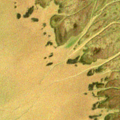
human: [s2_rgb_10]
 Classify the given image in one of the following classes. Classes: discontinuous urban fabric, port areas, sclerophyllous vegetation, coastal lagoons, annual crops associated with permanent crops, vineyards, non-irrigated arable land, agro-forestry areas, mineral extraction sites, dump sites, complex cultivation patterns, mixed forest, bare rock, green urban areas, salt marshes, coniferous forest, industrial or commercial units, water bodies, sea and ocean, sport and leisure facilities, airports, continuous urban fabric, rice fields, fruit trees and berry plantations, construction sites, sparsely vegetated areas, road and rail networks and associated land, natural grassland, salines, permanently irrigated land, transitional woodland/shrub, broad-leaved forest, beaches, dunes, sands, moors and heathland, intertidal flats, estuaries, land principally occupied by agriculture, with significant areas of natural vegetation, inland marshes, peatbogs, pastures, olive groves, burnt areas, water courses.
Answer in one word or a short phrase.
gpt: salt marshes, intertidal flats, estuaries